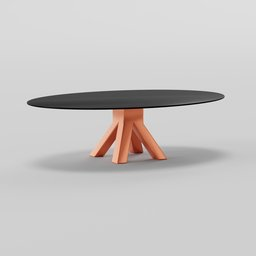
Label: furniture